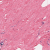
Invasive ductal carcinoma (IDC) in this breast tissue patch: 0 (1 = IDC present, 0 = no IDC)